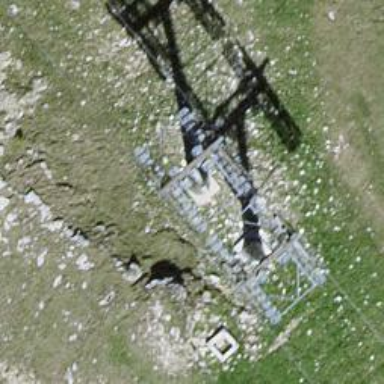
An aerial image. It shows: Pylon used for aerialway.